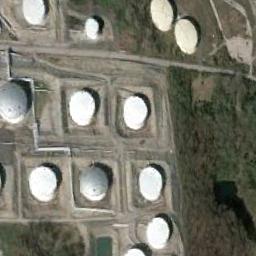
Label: storage_tank